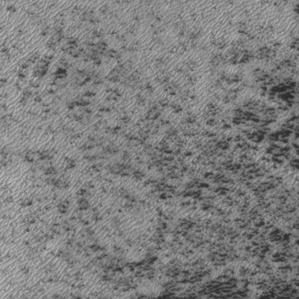
Label: frost